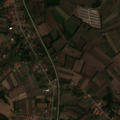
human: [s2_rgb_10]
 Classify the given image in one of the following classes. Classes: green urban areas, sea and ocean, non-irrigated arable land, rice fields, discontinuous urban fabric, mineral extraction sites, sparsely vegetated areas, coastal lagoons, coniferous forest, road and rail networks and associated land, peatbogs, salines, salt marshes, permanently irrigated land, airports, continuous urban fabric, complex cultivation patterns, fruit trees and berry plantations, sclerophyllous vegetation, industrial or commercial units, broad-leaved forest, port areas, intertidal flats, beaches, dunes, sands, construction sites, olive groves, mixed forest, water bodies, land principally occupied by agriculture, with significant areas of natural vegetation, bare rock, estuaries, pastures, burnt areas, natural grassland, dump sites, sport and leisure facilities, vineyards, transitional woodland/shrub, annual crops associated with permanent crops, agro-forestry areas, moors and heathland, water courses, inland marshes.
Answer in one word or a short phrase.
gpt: discontinuous urban fabric, complex cultivation patterns